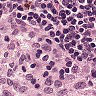
Metastatic tissue present: no